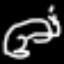
Label: frog